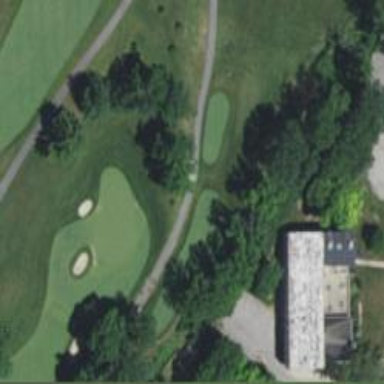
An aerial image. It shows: Golf hole.